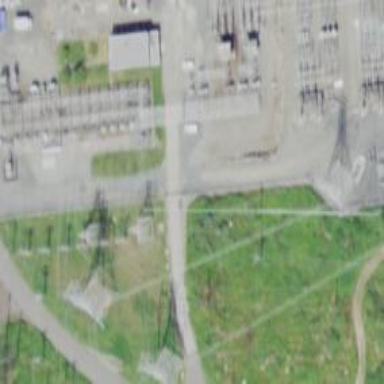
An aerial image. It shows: Lattice structure tower used for power distribution.